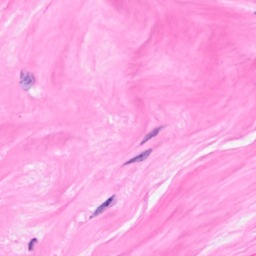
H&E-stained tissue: Breast